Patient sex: F
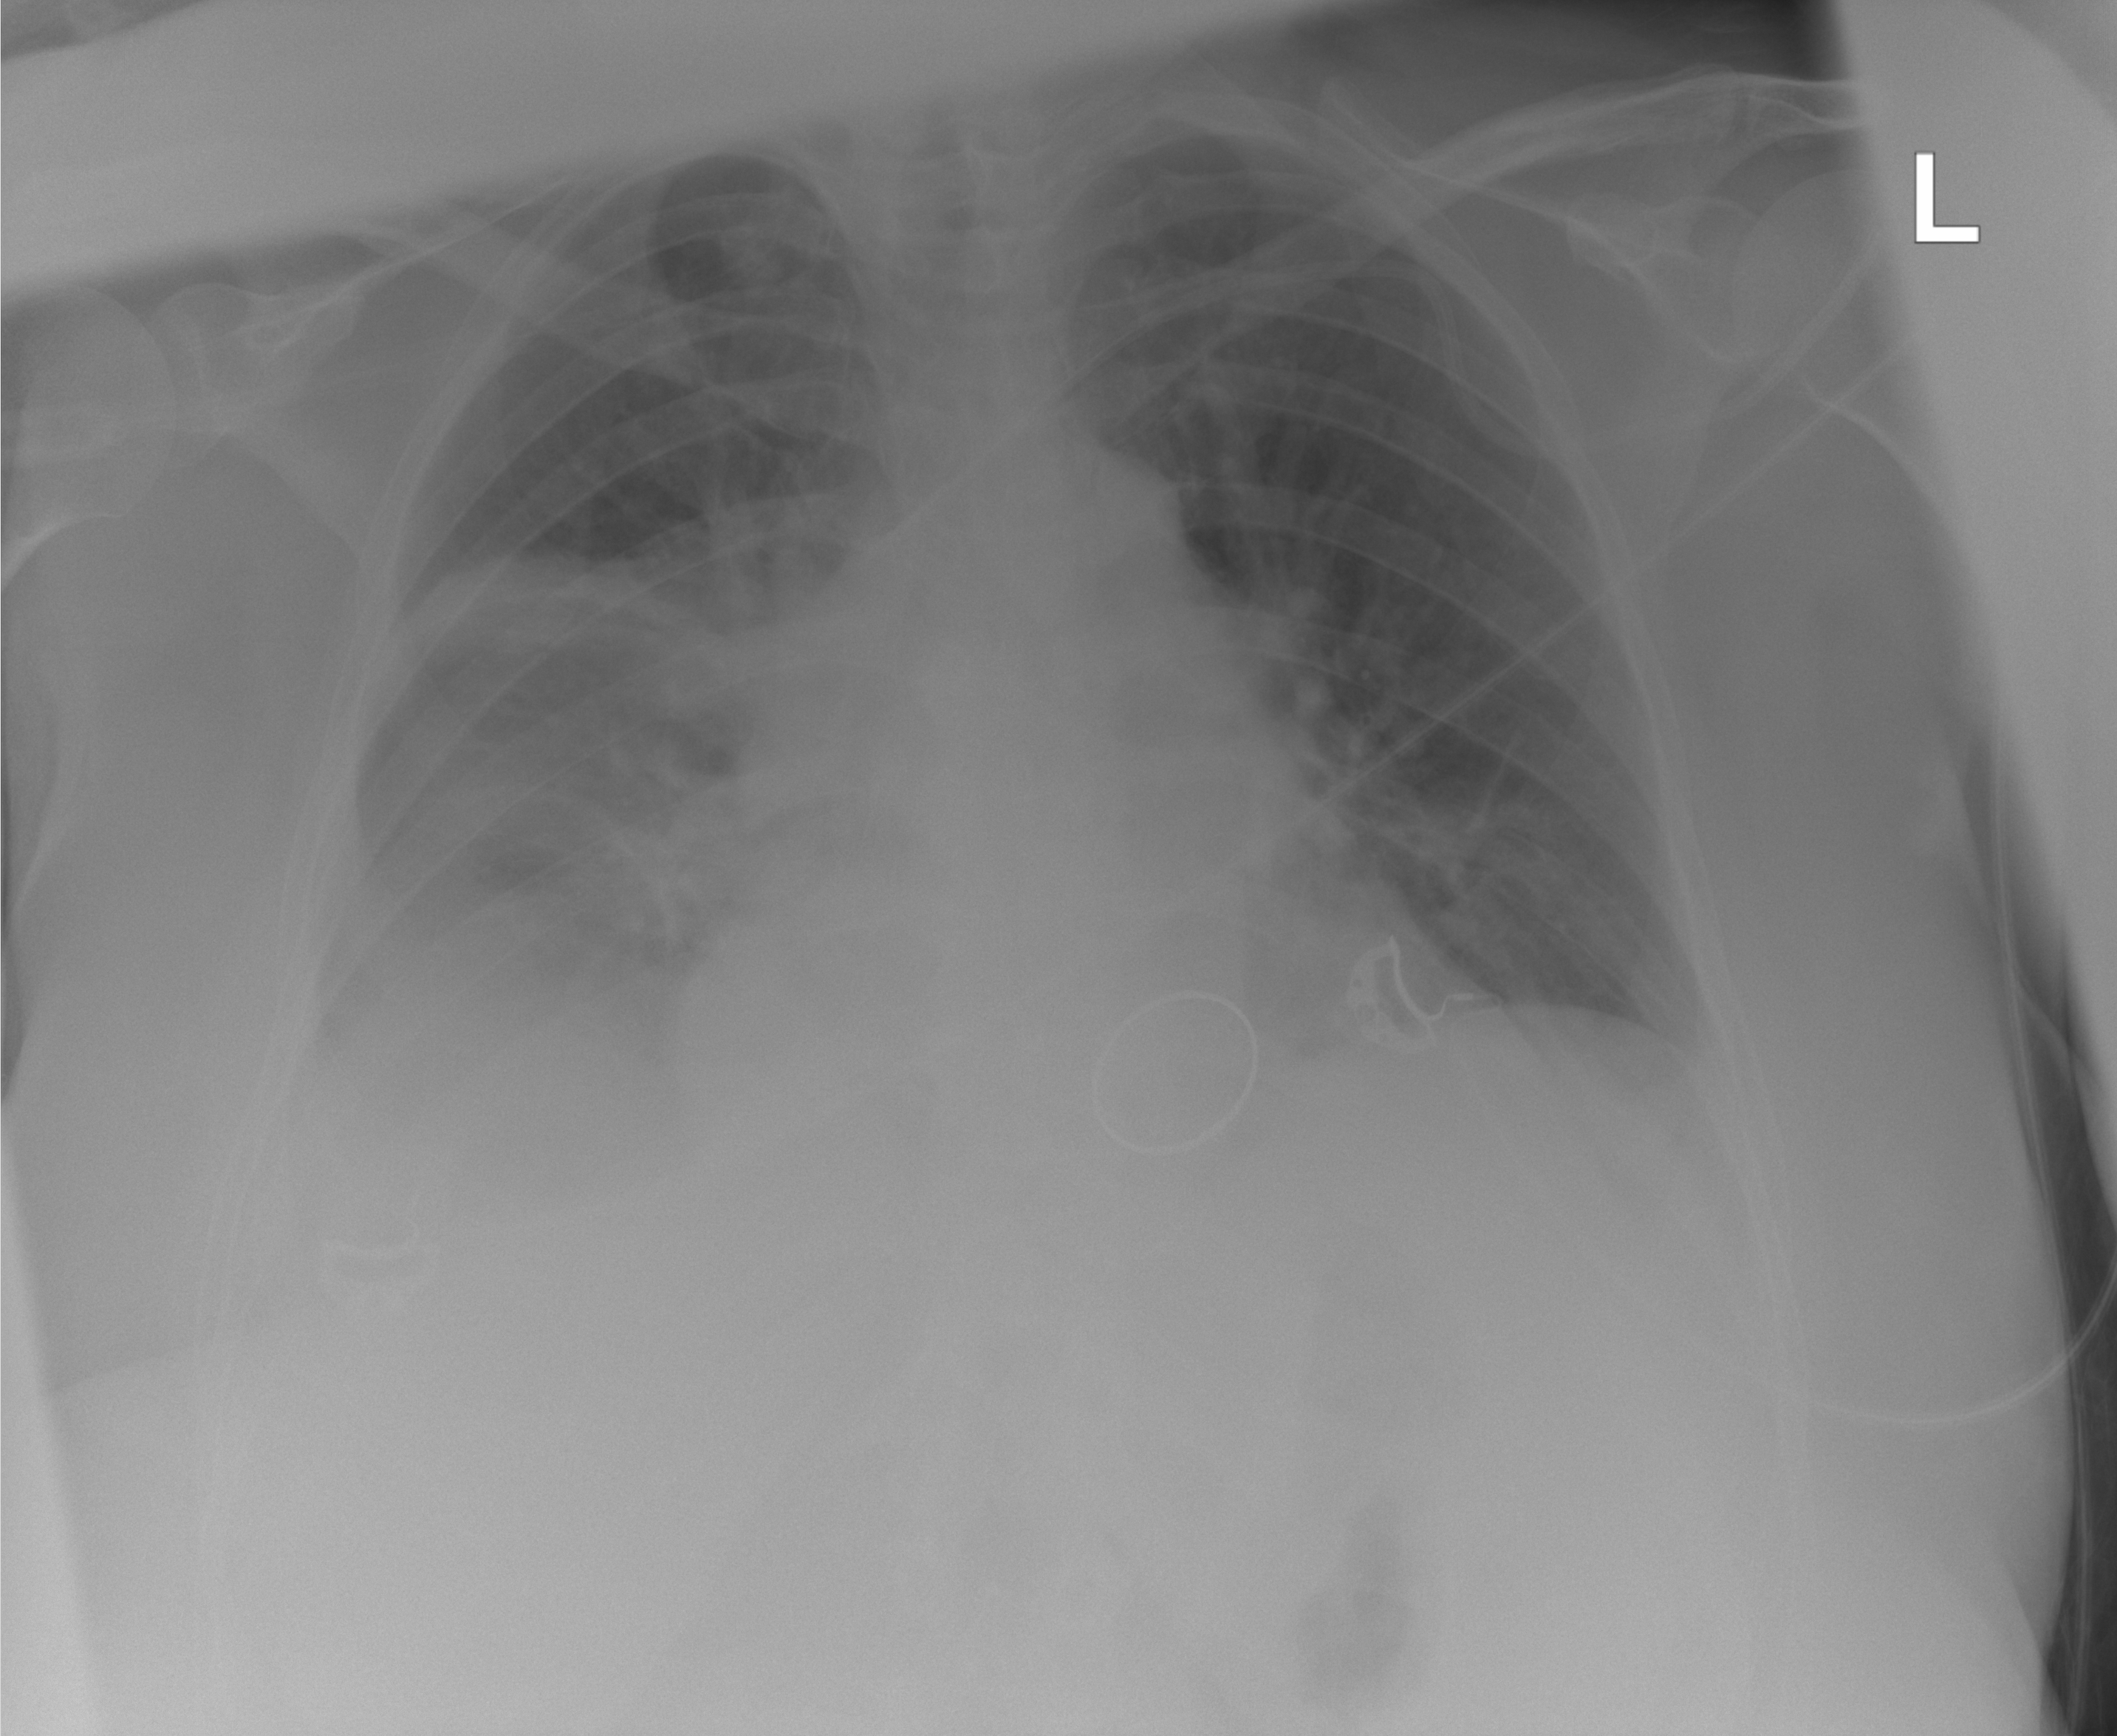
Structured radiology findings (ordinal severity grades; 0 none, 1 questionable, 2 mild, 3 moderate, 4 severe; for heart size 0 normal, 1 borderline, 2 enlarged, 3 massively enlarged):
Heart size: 1
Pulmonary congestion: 0
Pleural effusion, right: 2
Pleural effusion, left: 0
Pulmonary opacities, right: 2
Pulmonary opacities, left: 0
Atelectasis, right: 2
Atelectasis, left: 2